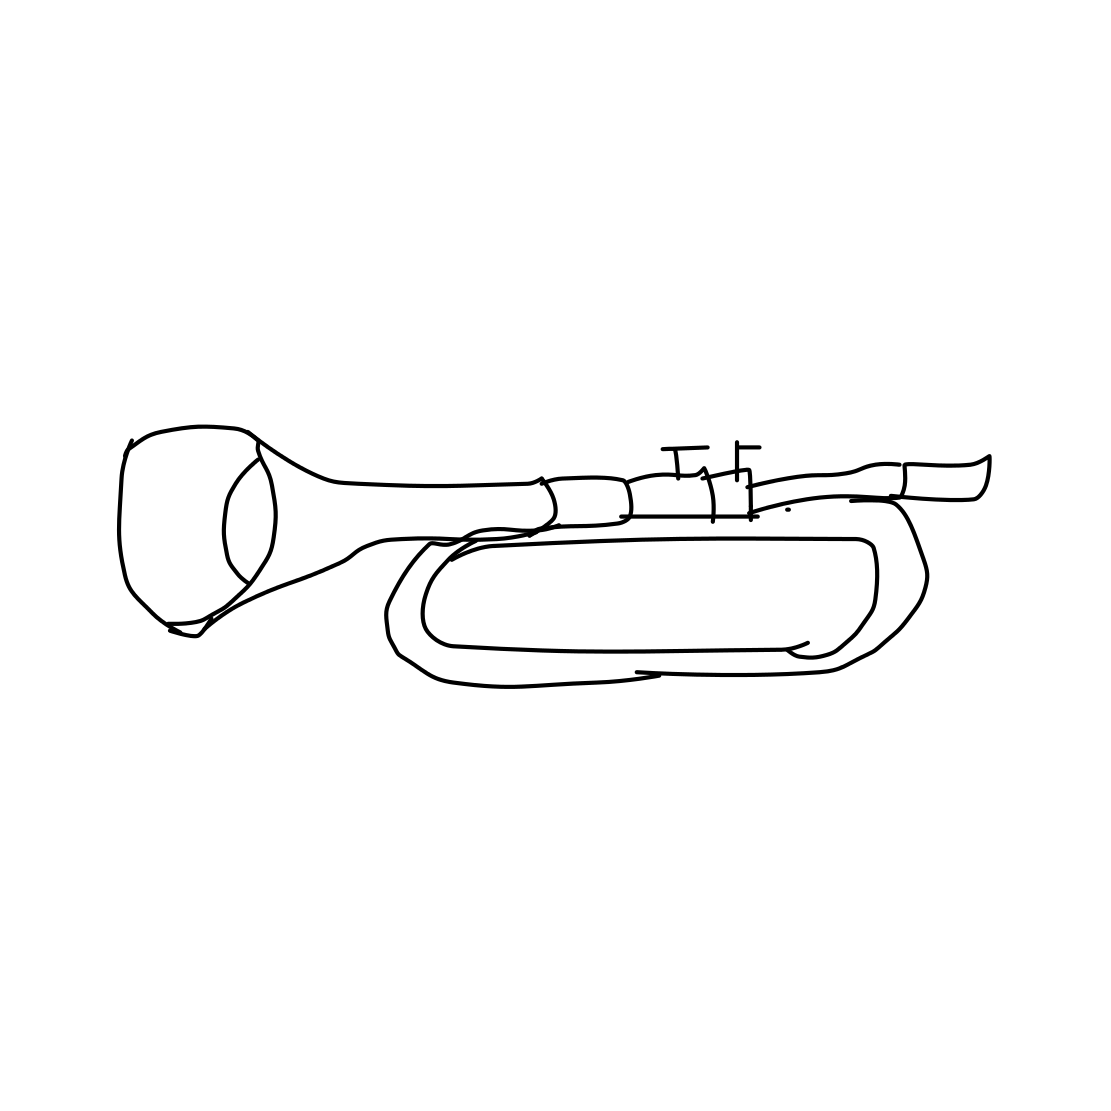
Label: trumpet